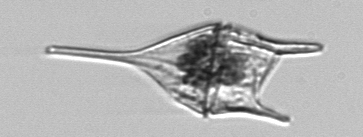
Label: Tripos_lineatus